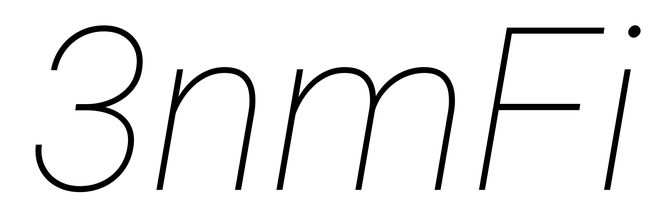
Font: Roboto-Italic_Thin_Italic